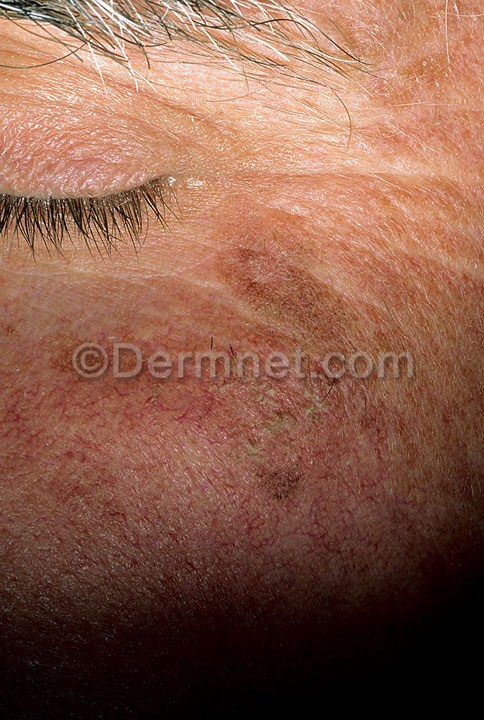
Disease: Actinic Keratosis Basal Cell Carcinoma and other Malignant Lesions